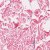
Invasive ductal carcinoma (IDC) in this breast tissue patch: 0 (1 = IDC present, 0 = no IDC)